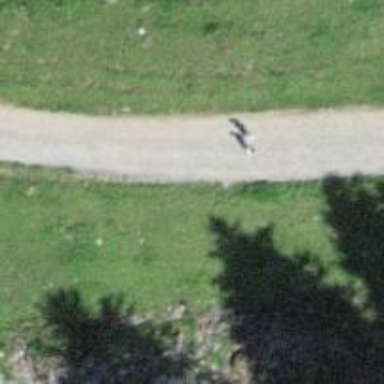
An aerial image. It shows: Gravel track with excellent trail visibility. The track has grade2 tracktype.